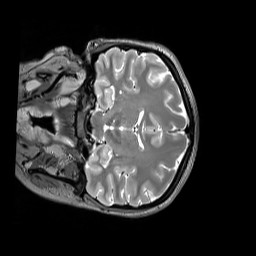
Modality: T2w
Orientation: coronal
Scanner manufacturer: siemens
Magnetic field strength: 3 T
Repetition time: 3.2 s
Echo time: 0.406 s